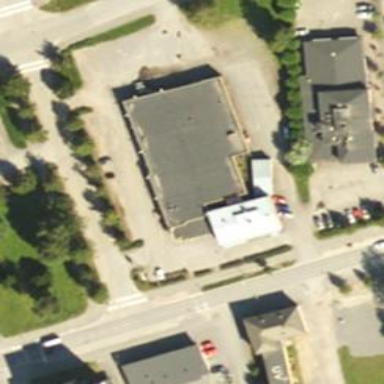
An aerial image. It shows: Fitness centre on leisure land.